Interaction volume radius: 5 \u00c5
Interaction volume height: 25 \u00c5
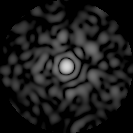
Disorder parameter: 0.8532